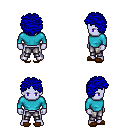
a pixel art fantasy rpg character, male body template, dark elf, purple skin, teal long-sleeve shirt, metal pants, blue curly afro hairstyle, brown slippers, four views (front, back, left, right), 2x2 character sprite sheet, small pixel art, hard edges, no anti-aliasing